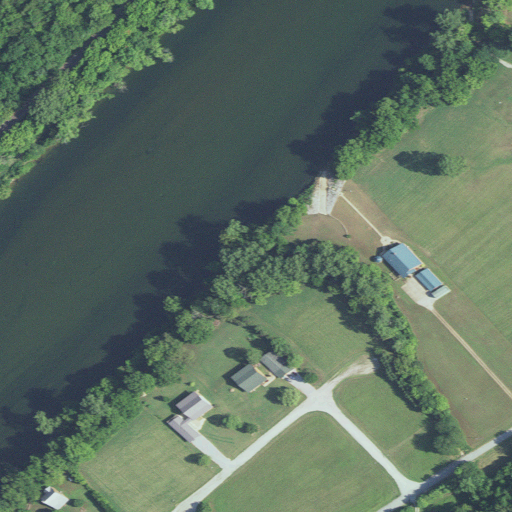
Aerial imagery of valley in Arkansas named Crib Hollow containing open water, pasture, deciduous forest, open development, medium intensity development, mixed forest, grassland, low intensity development, and barren land